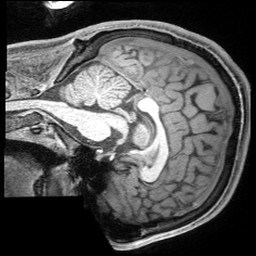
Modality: T1w
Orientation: sagittal